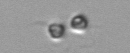
Label: Chaetoceros